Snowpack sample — Loveland Pass, Silver Plume, Colorado, USA (2/11/26, 12:00 PM MST)
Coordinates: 39.663, -105.886
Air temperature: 35 °F
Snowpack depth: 82 cm
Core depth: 40 cm
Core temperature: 23 °F
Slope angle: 13°, slope face: 12°
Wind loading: high
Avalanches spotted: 1
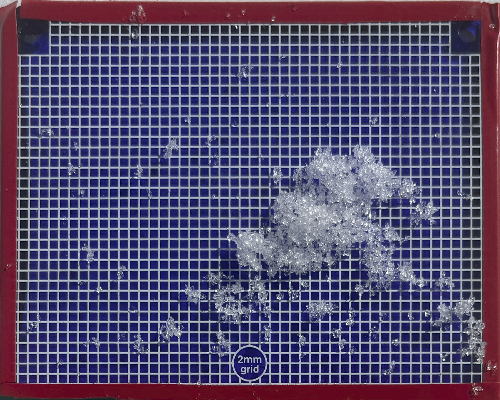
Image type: profile
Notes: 1 small avalanche spotted on the north side of the bowl, lots of wind loading